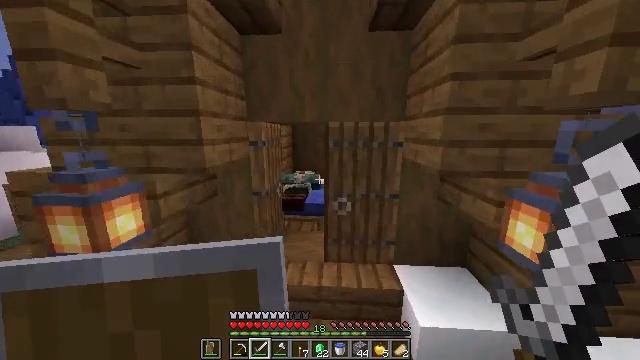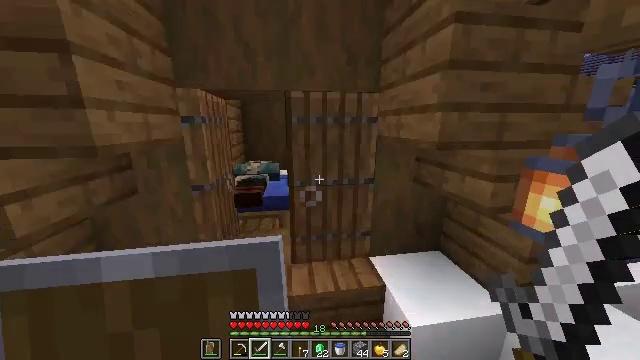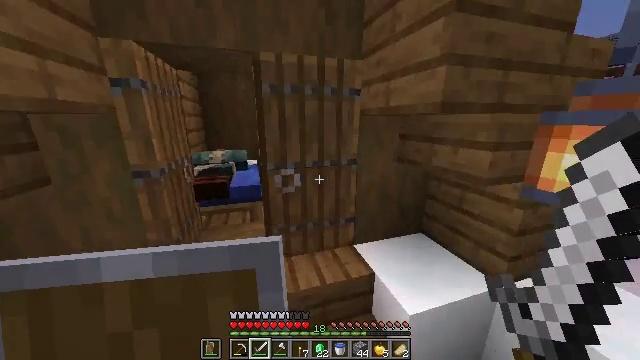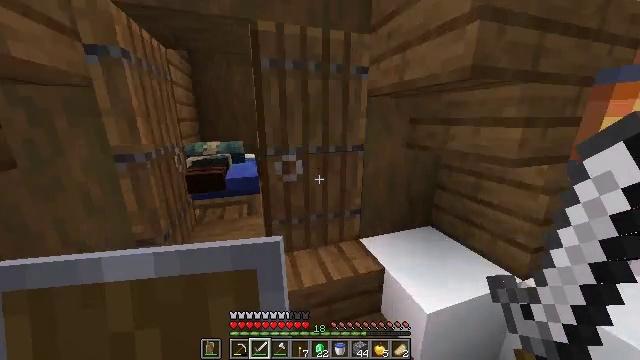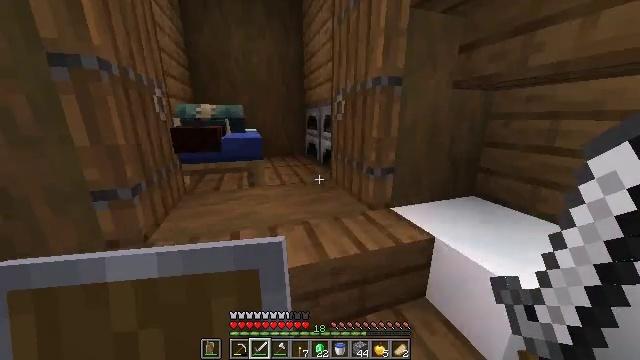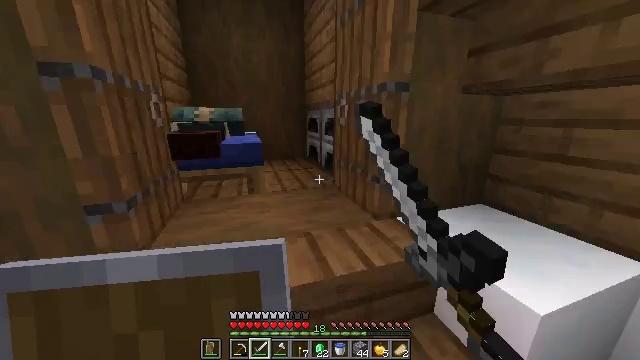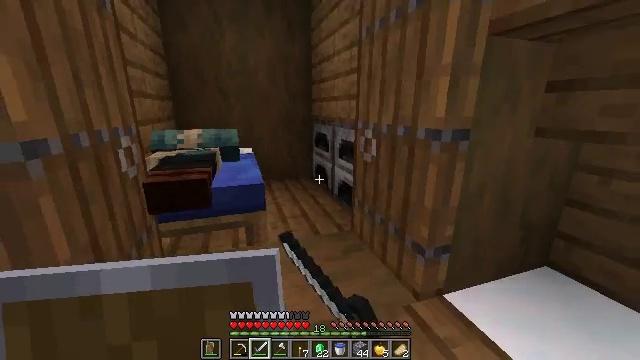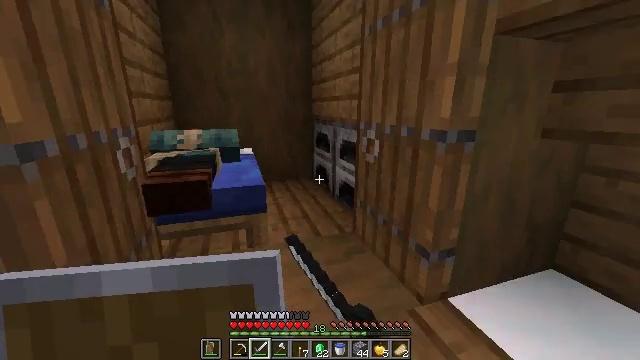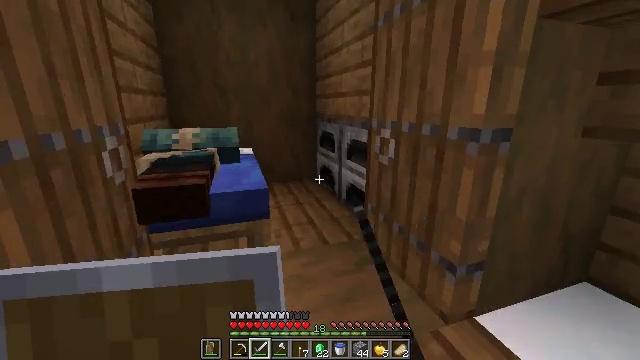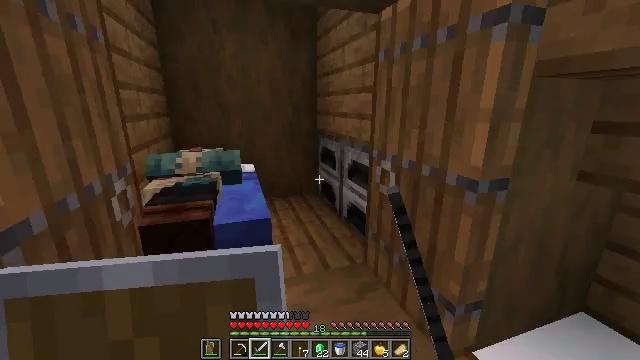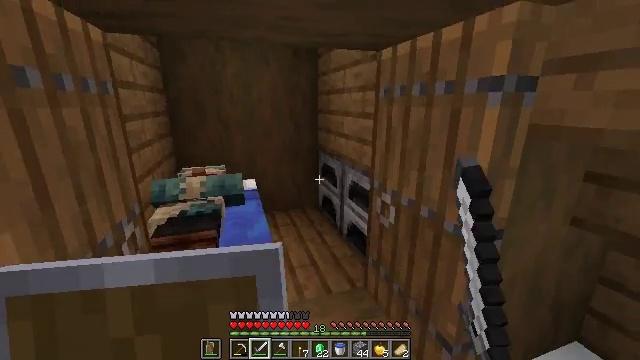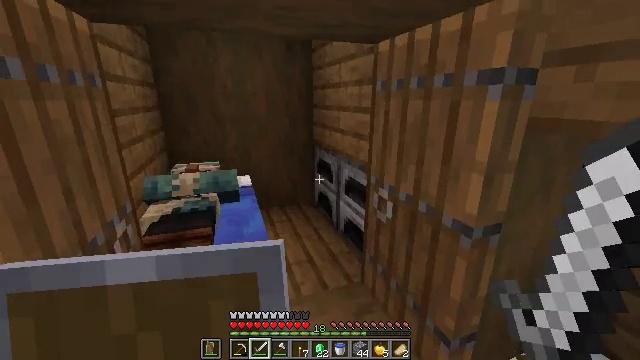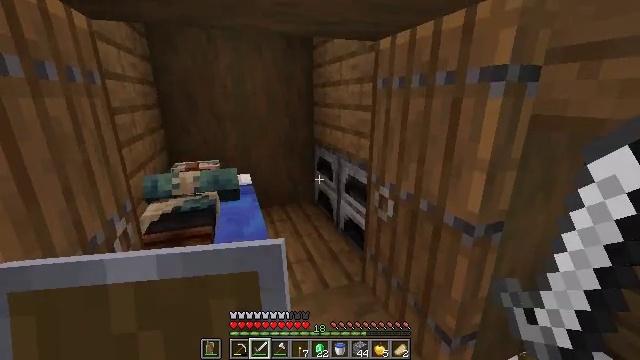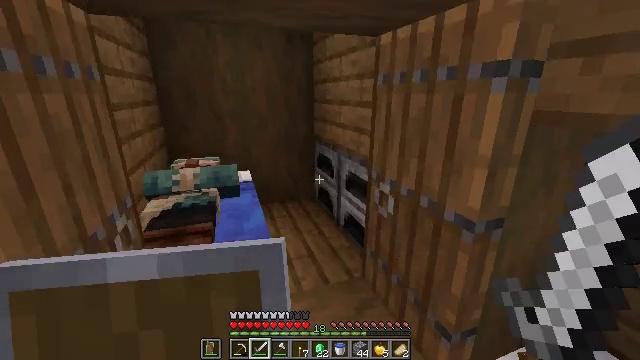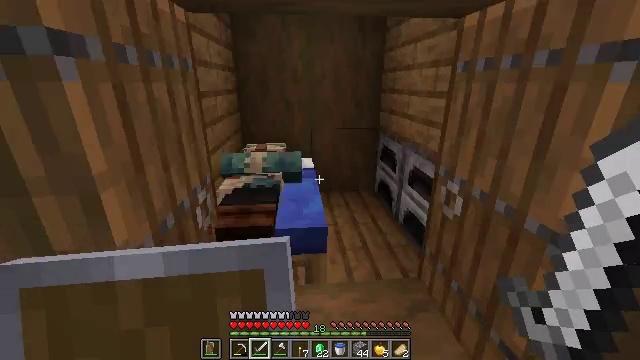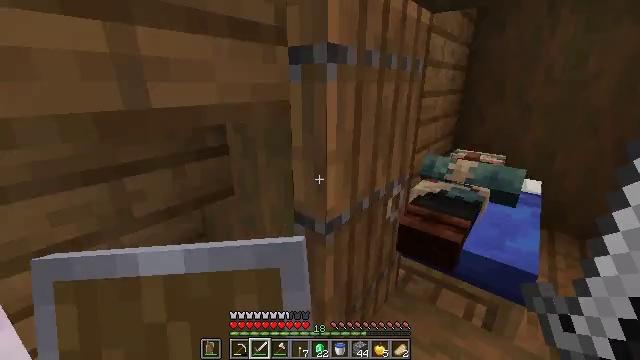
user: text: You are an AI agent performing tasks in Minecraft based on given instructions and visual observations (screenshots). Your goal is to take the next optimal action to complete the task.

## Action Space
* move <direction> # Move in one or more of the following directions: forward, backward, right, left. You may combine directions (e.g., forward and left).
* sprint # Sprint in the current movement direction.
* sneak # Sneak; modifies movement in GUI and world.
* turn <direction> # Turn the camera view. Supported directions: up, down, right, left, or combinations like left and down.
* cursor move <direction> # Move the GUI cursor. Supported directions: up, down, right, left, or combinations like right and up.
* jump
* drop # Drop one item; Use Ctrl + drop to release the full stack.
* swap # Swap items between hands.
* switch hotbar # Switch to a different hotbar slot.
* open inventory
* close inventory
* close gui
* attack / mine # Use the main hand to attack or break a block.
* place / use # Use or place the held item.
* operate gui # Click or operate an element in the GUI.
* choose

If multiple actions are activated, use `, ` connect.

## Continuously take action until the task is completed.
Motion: motion action
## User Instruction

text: Mine the blue bed to pick it up.
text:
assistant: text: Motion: move forward, turn right and down
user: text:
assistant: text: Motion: move forward, turn right and down
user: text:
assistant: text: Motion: move forward
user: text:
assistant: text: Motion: use / place
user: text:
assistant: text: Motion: use / place
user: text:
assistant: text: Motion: no_op
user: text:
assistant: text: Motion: no_op
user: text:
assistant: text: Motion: no_op
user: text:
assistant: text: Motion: no_op
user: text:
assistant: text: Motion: no_op
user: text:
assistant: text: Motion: turn right
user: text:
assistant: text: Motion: no_op
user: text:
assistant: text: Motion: no_op
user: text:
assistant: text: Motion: turn left and down
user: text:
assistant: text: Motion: turn left
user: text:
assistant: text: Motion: turn left
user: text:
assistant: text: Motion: turn left and up
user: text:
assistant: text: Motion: turn left and up
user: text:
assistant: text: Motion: move forward, turn left
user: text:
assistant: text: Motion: move forward, turn left
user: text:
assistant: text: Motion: move forward, turn left and up
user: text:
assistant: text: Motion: move forward, turn left and up
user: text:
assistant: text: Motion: move forward, sprint, turn left and up
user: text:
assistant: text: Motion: move forward, sprint, turn left
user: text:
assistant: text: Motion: move forward, sprint, turn left and up
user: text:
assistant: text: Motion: move forward, sprint, turn left and up
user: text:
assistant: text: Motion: move forward, sprint, turn left
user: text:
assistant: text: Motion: move forward, sprint
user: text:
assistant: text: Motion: move forward, sprint
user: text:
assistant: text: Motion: move forward, sprint